The image is a wavelet scalogram (time versus scale/frequency) of a rolling-element bearing's vibration signal. Classify the bearing condition as one of: normal, inner_race, outer_race, ball.
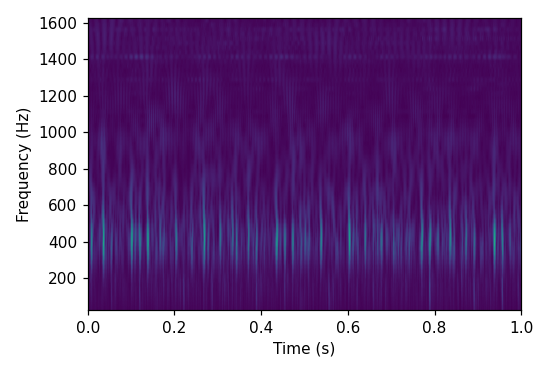
Answer: outer_race